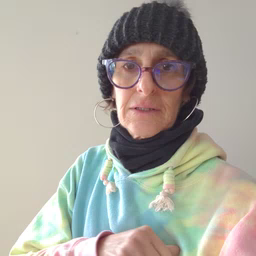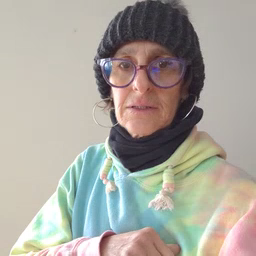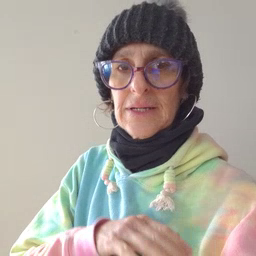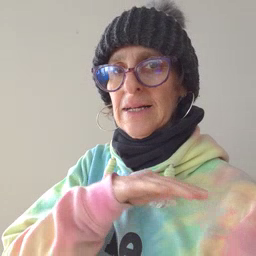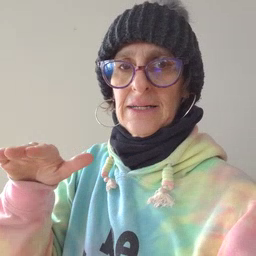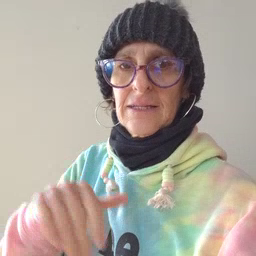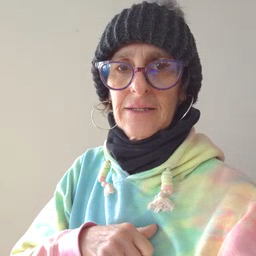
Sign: clean